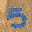
Label: 5